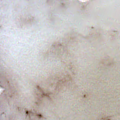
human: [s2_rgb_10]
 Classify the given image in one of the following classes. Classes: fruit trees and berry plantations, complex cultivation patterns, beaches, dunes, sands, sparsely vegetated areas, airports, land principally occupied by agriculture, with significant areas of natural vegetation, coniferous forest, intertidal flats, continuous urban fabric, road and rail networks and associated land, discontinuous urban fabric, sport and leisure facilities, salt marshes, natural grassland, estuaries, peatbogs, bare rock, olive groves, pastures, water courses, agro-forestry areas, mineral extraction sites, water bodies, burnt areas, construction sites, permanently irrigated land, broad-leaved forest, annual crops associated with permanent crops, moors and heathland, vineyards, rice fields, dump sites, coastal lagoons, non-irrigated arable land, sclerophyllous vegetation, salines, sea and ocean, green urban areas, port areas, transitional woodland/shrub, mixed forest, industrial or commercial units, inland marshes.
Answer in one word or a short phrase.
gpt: water bodies